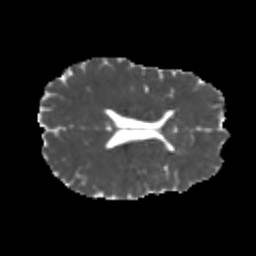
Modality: MD
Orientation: axial
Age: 24
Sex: male
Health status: healthy
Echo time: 0.074 s